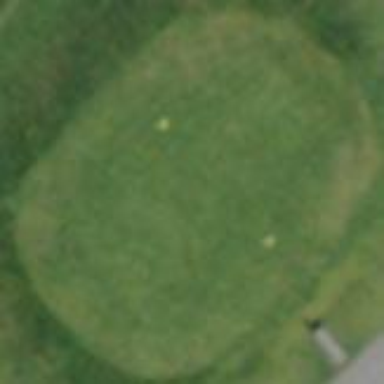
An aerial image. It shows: Golf tee on grassy land.